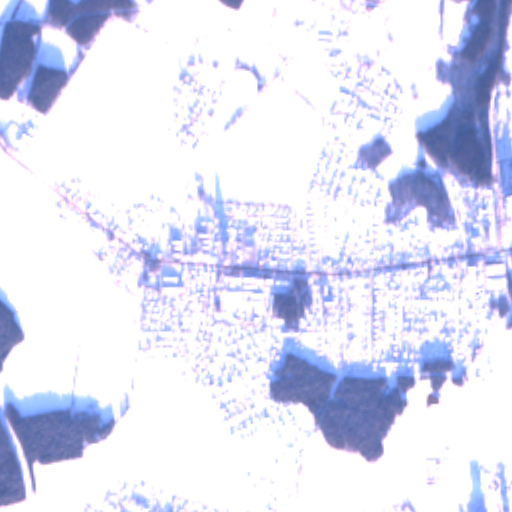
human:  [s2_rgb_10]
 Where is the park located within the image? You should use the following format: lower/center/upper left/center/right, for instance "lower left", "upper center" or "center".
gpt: The park is located in the upper right of the image.
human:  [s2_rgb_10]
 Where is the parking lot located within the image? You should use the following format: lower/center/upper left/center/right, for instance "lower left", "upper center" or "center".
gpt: The parking lot is located in the upper right of the image.
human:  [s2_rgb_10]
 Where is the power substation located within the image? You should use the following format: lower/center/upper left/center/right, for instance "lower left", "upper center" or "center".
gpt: The power substation is located in the upper center of the image.
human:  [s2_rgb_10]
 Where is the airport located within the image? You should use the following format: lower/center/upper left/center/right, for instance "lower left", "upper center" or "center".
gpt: There is no airport in the image.